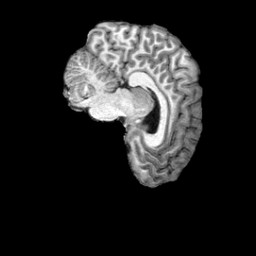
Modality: T1w
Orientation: sagittal
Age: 19
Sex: female
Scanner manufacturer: siemens
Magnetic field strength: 3 T
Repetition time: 2.5 s
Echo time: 0.00222 s